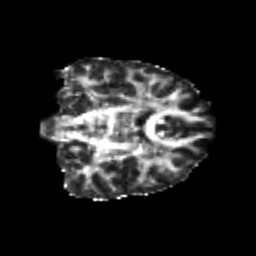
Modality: FA
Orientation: coronal
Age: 23
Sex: female
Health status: healthy
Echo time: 0.074 s